Question: I have a denormalised table and I want to simplify it using repeated fields inside of BigQuery.
To illustrate what I am trying to do, I want to go from:
'''
|CustomerNumber|InvoiceNumber|InvoiceLineItem|
|--------------|-------------|---------------|
|78278278 |8765 |VV190 |
|78278278 |8765 |VV191 |
|78278278 |9321 |VV198 |
|78278278 |9321 |VV199 |
'''
To:
'''
|CustomerNumber|InvoiceNumber [REPEATED]|InvoiceLineItem [REPEATED]|
|--------------|------------------------|--------------------------|
|78278278 |8765 |VV190 |
| | |VV191 |
| |------------------------|--------------------------|
| |9321 |VV198 |
| | |VV199 |
'''
I am able to create this type of schema in BigQuery but unable to write the SQL Query to go from my denormalised data to my desired table schema.
'''
[
{
"name": "CustNumber",
"type": "STRING"
},
{
"fields": [
{
"name": "InvoiceNumber",
"type": "STRING"
},
{
"mode": "REPEATED",
"name": "InvoiceLineItem",
"type": "STRING"
}
],
"mode": "REPEATED",
"name": "OrderInfo",
"type": "RECORD"
}
]
'''
Screenshot of the schema as seen in the Bigquery Console:

Any help would be greatly appreciated.
Thanks :D
Additional ressources -
A Sample to get started playing:
'''
WITH
DATA AS (
SELECT
"78278278" AS CustomerNumber,
"8765" AS InvoiceNumber,
"VV190" AS InvoiceLineItem
UNION ALL
SELECT
"78278278" AS CustomerNumber,
"8765" AS InvoiceNumber,
"VV191" AS InvoiceLineItem
UNION ALL
SELECT
"78278278" AS CustomerNumber,
"9321" AS InvoiceNumber,
"VV198" AS InvoiceLineItem
UNION ALL
SELECT
"78278278" AS CustomerNumber,
"9321" AS InvoiceNumber,
"VV199" AS InvoiceLineItem )
'''
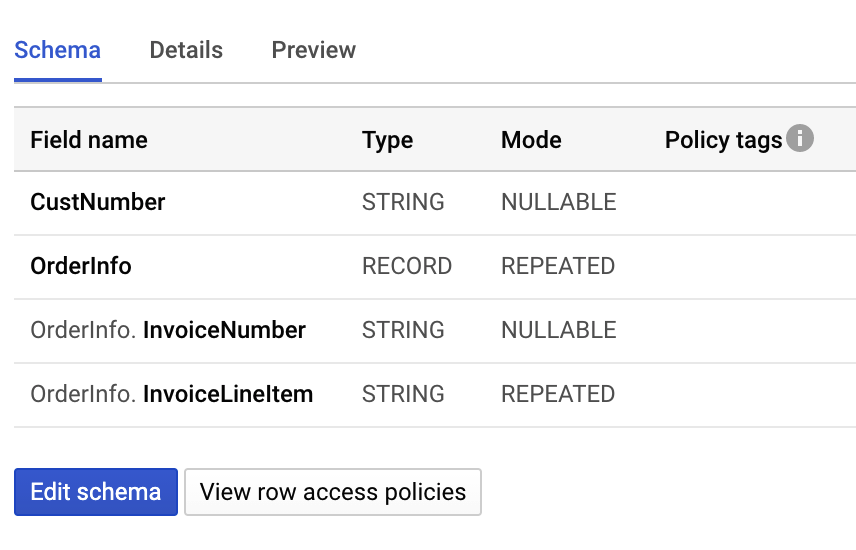
Answer: Try this
'''
WITH
DATA AS (
SELECT
"78278278" AS CustomerNumber,
"8765" AS InvoiceNumber,
"VV190" AS InvoiceLineItem
UNION ALL
SELECT
"78278278" AS CustomerNumber,
"8765" AS InvoiceNumber,
"VV191" AS InvoiceLineItem
UNION ALL
SELECT
"78278278" AS CustomerNumber,
"9321" AS InvoiceNumber,
"VV198" AS InvoiceLineItem
UNION ALL
SELECT
"78278278" AS CustomerNumber,
"9321" AS InvoiceNumber,
"VV199" AS InvoiceLineItem )
SELECT CustomerNumber, ARRAY_AGG(STRUCT (InvoiceNumber,InvoiceLineItem)) OrderInfo FROM (
SELECT CustomerNumber, InvoiceNumber, ARRAY_AGG(InvoiceLineItem) InvoiceLineItem FROM DATA
GROUP BY CustomerNumber, InvoiceNumber
)
GROUP BY CustomerNumber
'''